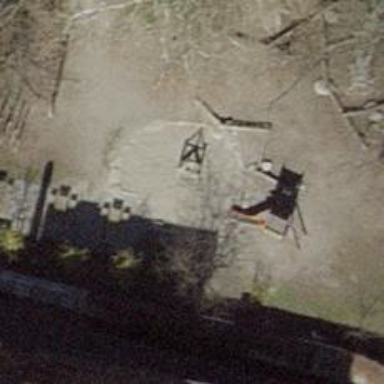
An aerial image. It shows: Sandpit at the playground.